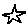
Label: star